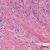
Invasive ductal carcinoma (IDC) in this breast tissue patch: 1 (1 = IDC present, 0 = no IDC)